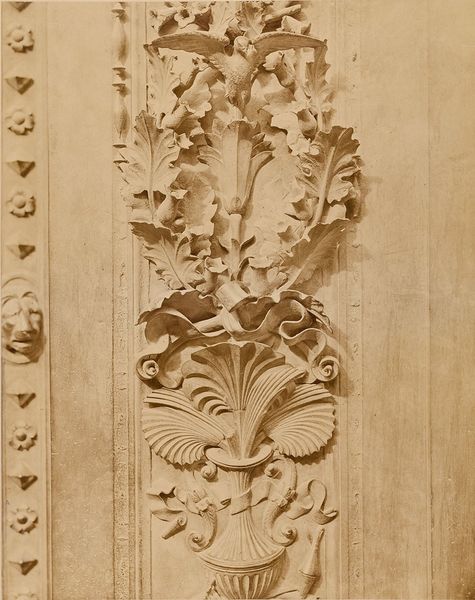
Titel: Serie von Details der Bronzetür v. A. Pisano am Baptisterium San Giovanni in Florenz
Künstler: Giacomo Brogi
Standort: Hamburg
Institution: Museum für Kunst und Gewerbe Hamburg
Schlagwörter: ornamente, foto, fotografie, photographie, dom, kathedrale, photo, portal, dorfkirche, details, basilika, baptisterium, kirchenbau, architekturfotografie, ausstattung, albumin, san, lichtbild, sachfotografie, historische, giovanni, stadtkirche, architekturphotographie, bildwerke, angewandte und bildende kunst, hessische systematik, schwarzweißpositivverfahren, silbersalzverfahren, schwarzweißfotografie, gebäude, örtlichkeit, straße, stätte, objektstudien, sachphotographie, albuminpapier, südportal